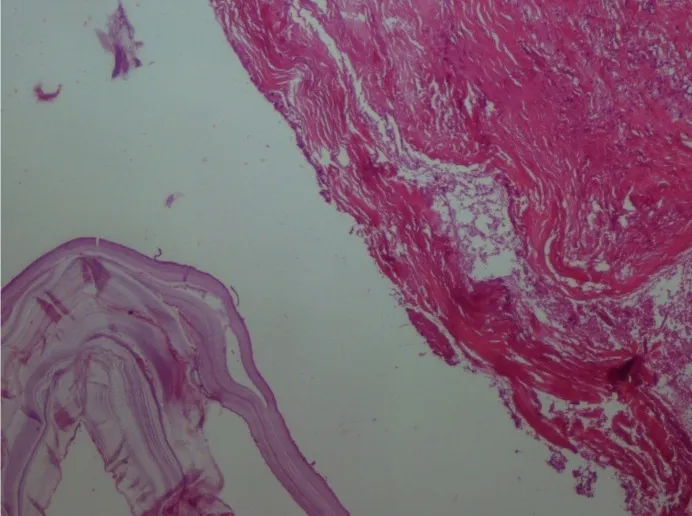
Microscopic appearance of the cyst wall. . Haematoxylin and eosin, x40 magnification.
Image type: pathology (h&e)